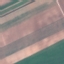
Label: AnnualCrop